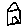
Label: house